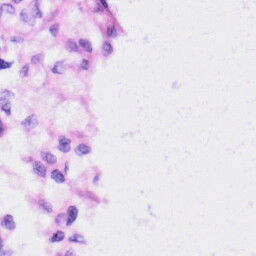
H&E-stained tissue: Liver